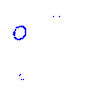
Particle: kaon